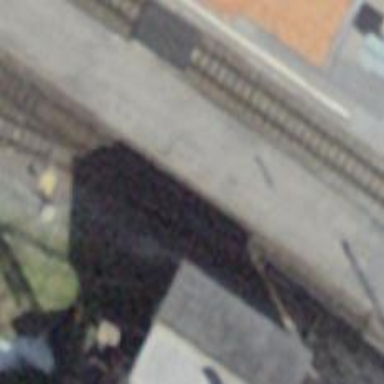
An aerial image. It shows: Railway switch.